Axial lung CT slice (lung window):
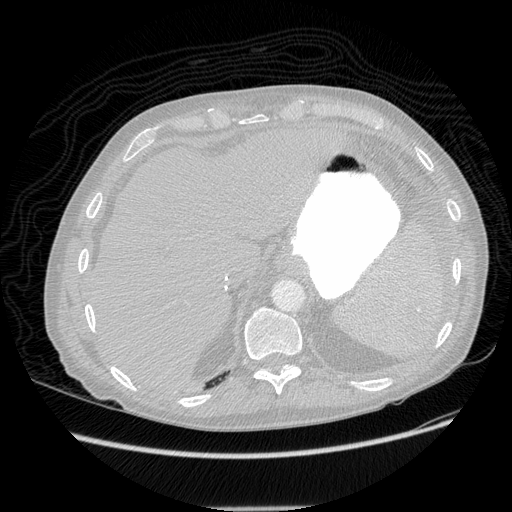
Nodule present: no